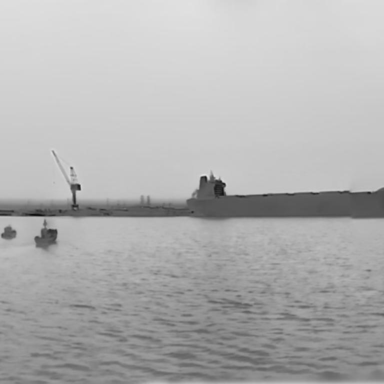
There is a fishing_boat in the infrared image.